Interaction volume radius: 10 \u00c5
Interaction volume height: 10 \u00c5
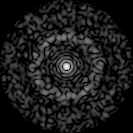
Disorder parameter: 0.8314